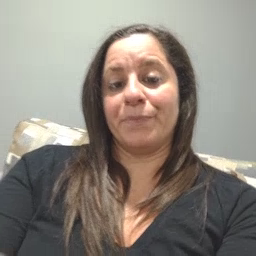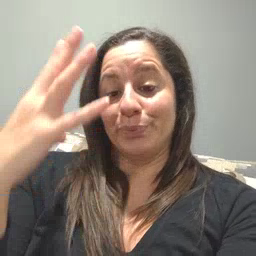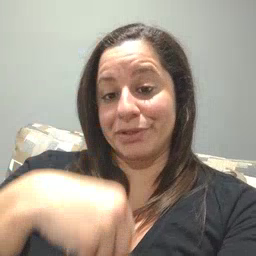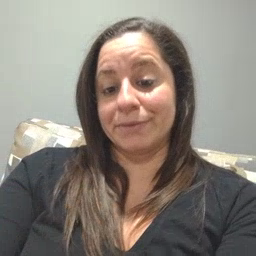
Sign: pretty